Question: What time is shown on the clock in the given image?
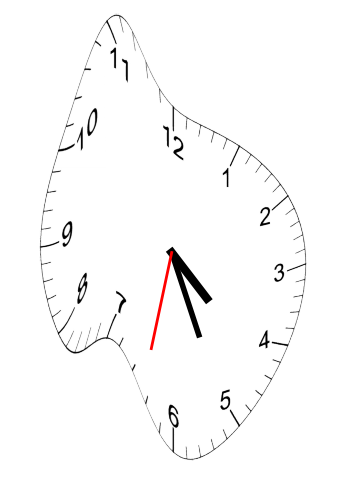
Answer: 04:25:32